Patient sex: F
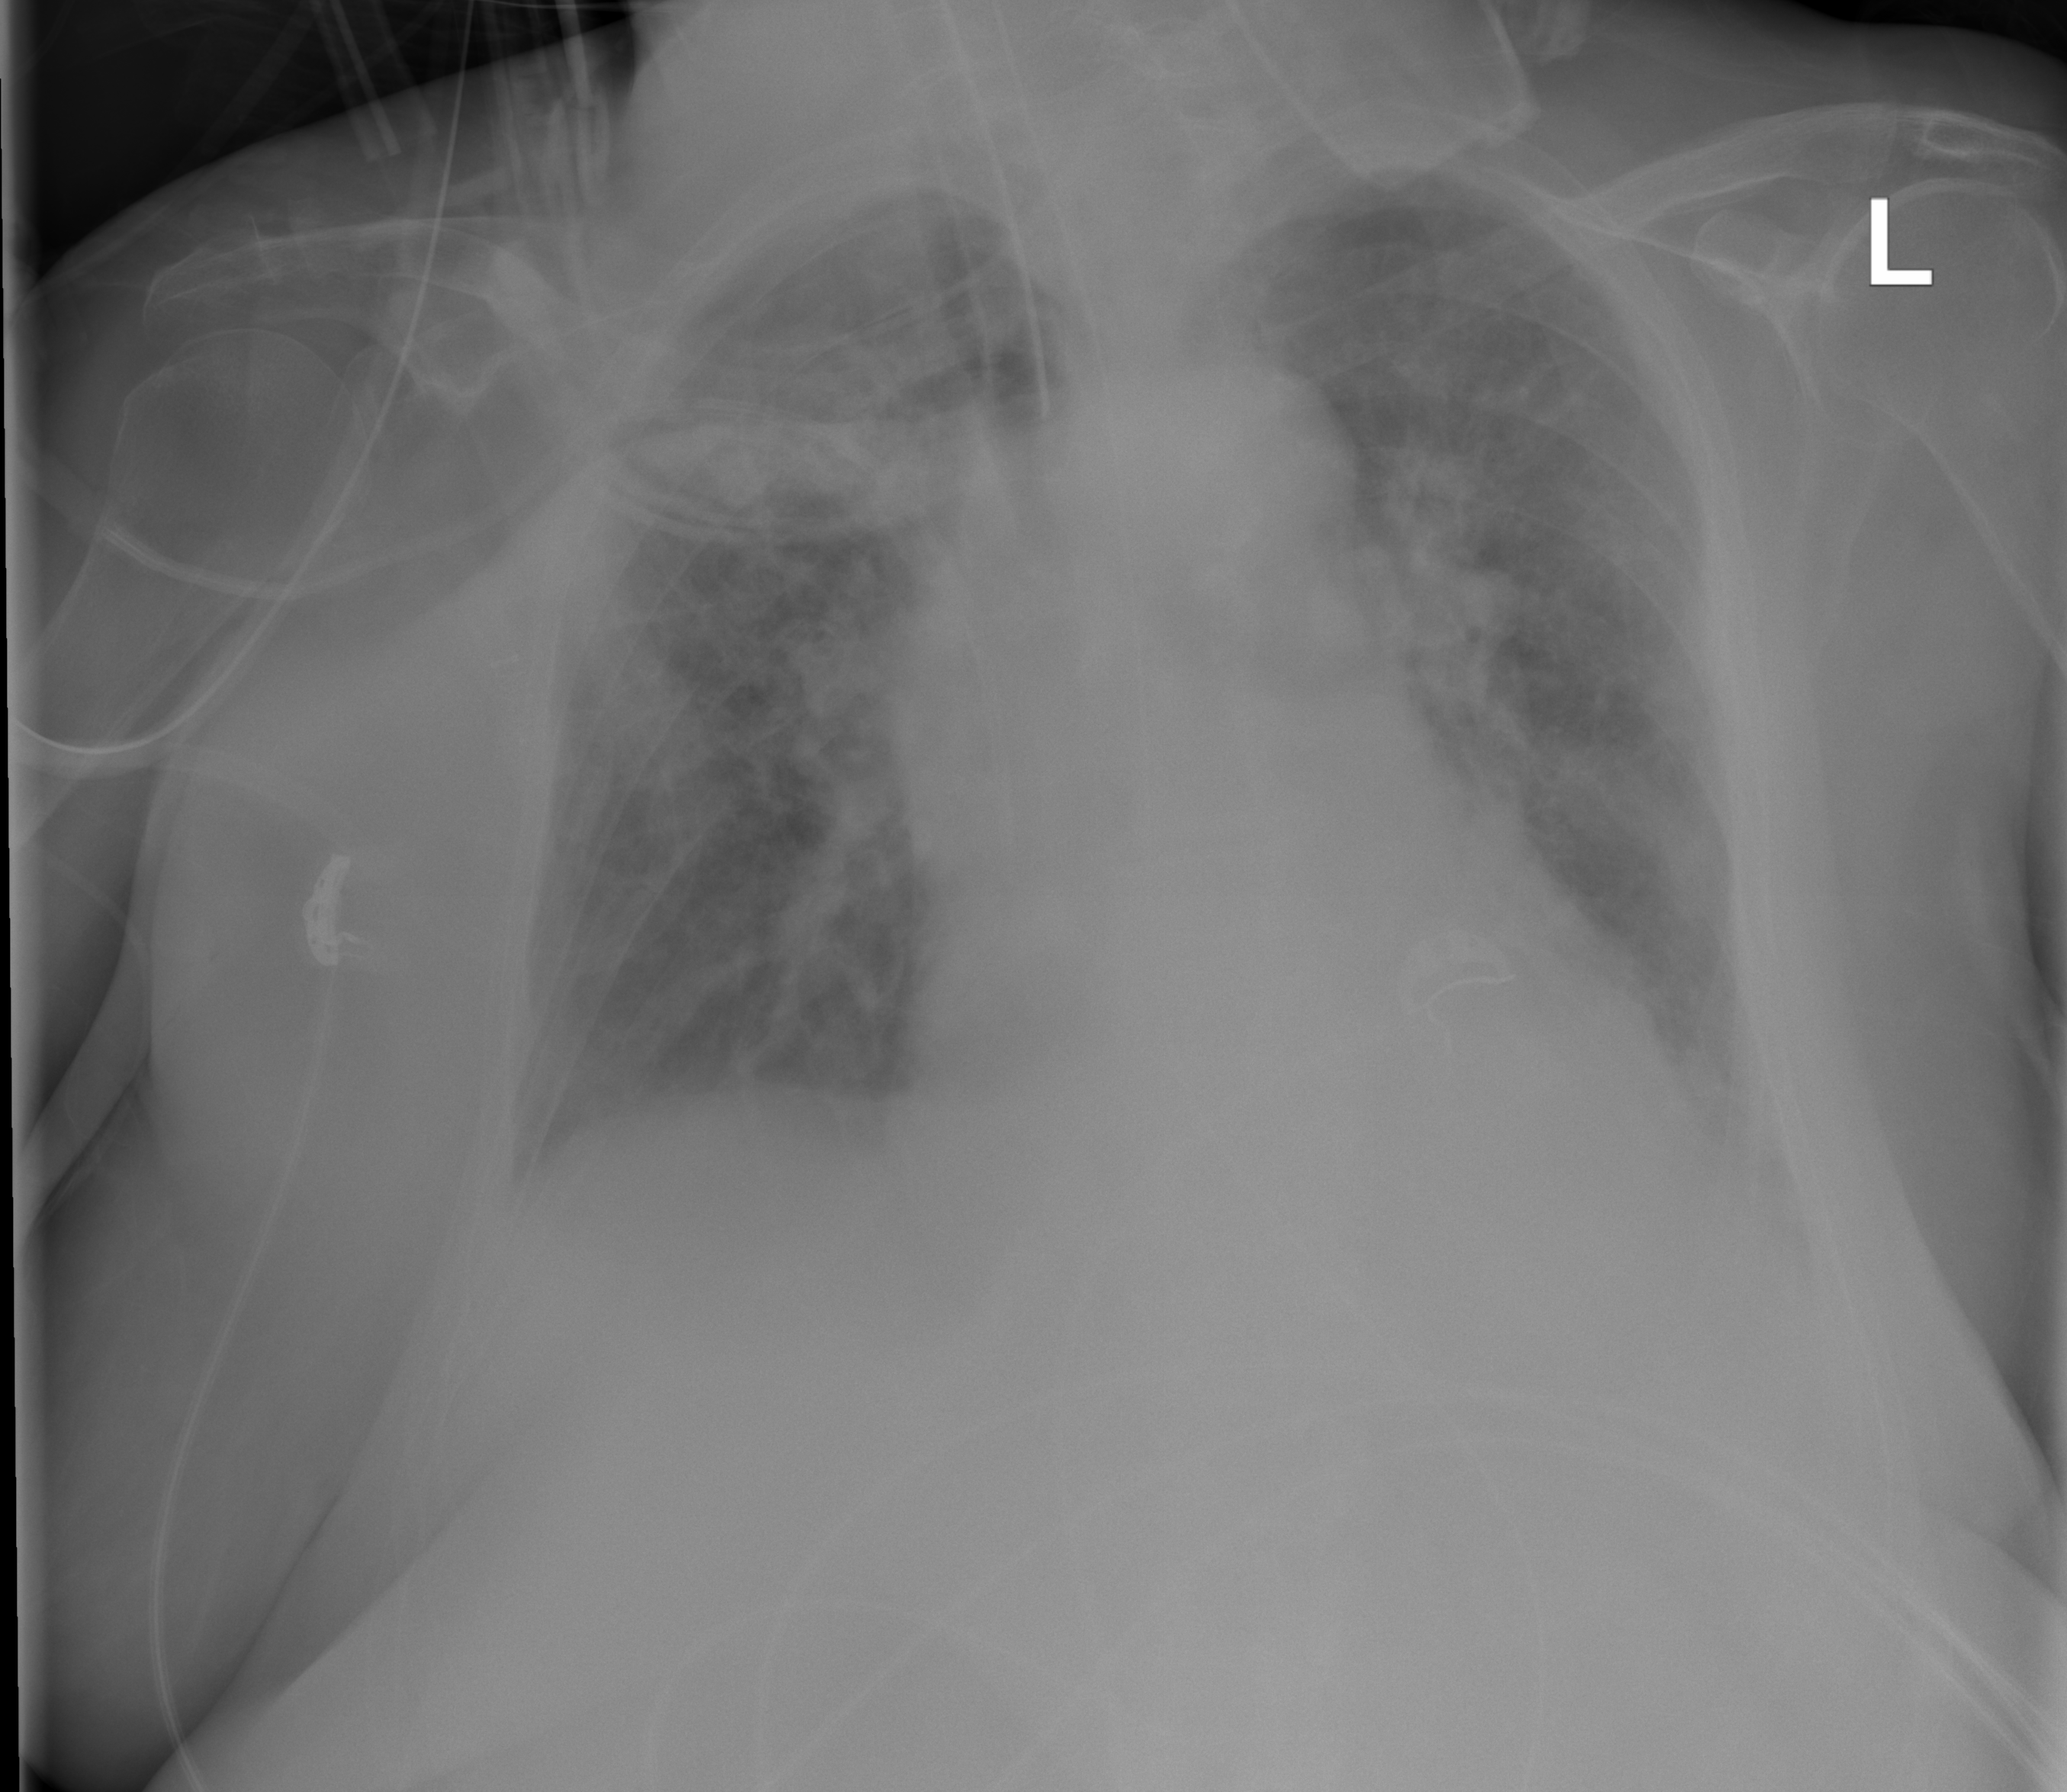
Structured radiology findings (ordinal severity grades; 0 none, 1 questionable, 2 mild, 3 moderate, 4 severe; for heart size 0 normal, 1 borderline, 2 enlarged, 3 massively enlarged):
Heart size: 2
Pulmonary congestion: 1
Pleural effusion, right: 0
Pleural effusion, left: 2
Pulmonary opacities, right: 1
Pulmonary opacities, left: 1
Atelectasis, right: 2
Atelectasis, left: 2